Interaction volume radius: 5 \u00c5
Interaction volume height: 15 \u00c5
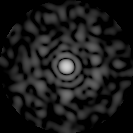
Disorder parameter: 0.7894